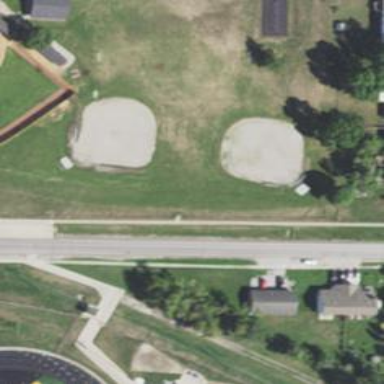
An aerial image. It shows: Softball pitch for leisure sports.